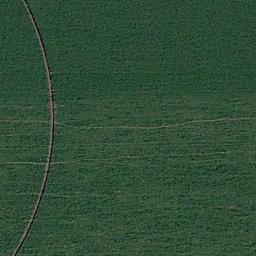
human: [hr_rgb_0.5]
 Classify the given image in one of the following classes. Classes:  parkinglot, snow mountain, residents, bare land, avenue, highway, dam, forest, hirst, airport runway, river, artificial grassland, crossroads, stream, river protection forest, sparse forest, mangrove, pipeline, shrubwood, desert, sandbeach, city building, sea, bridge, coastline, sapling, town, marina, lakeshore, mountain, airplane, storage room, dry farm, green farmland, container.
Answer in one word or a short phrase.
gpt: artificial grassland